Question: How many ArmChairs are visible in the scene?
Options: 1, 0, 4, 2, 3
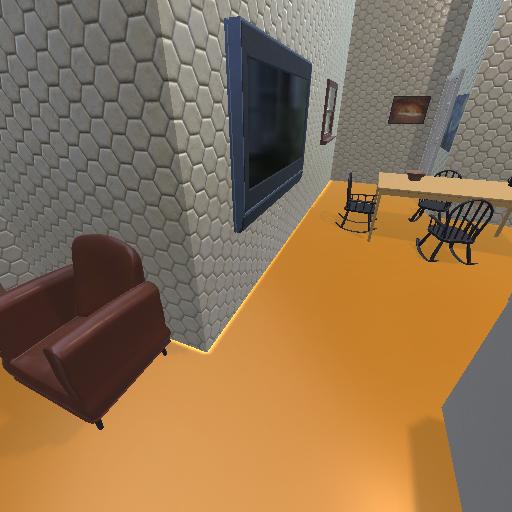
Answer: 1